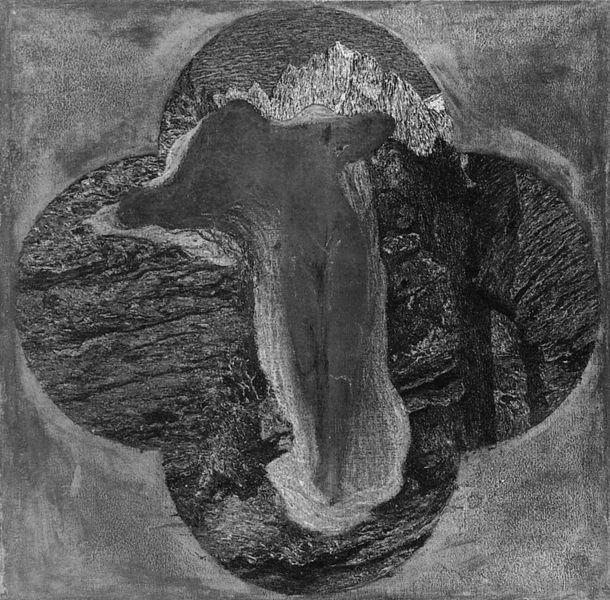
Titel: Edelweiss
Künstler: Giovanni Segantini
Institution: Domodossola, Privatsammlung
Schlagwörter: baum, nackt, umhang, wasser, weiß, ausschnitt, frau, grau, holz, kreide, schwarz, mensch, stein, insel, haare, beine, abstrakt, berge, gebirge, ellenbogen, waschen, kreuz, beton, nackig, schwarzweiß, bleistift, schritt, weß, beugen, rosette, schemen, kämmen, querschnitt, kleeblatt, körperpflege, figur von hinten